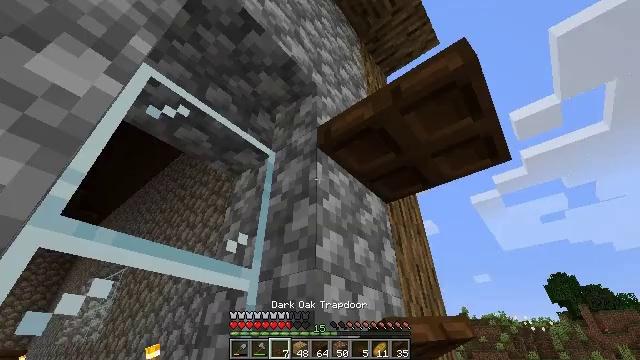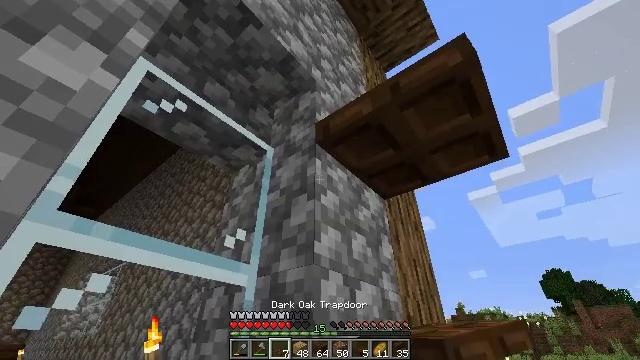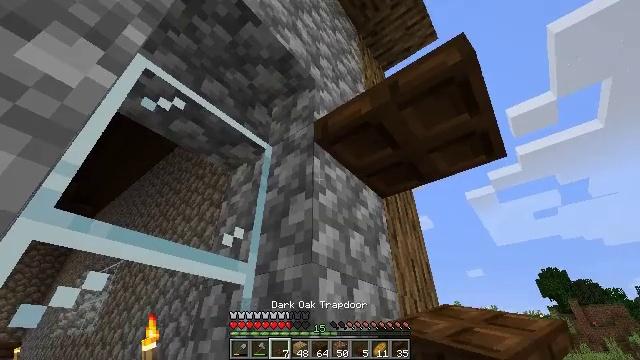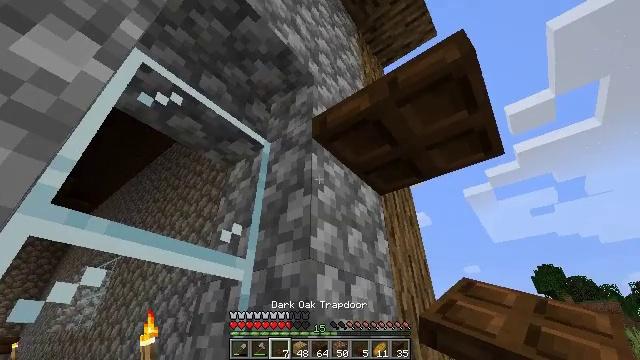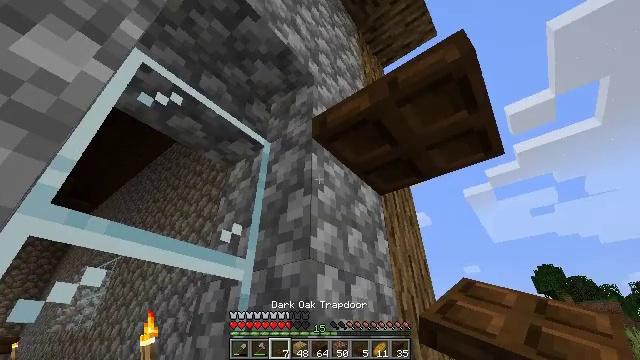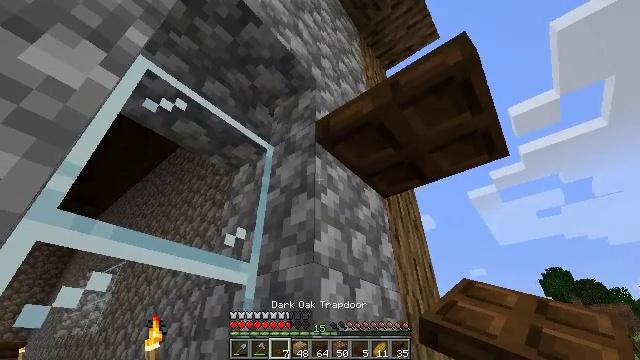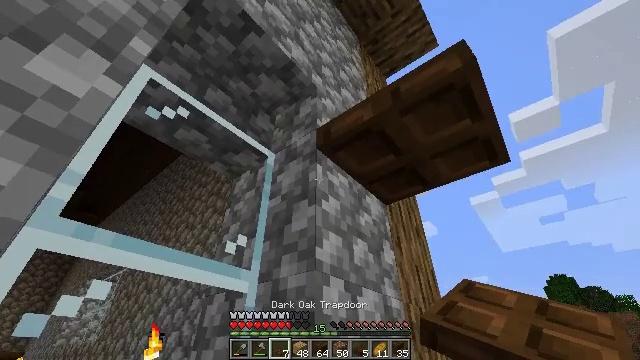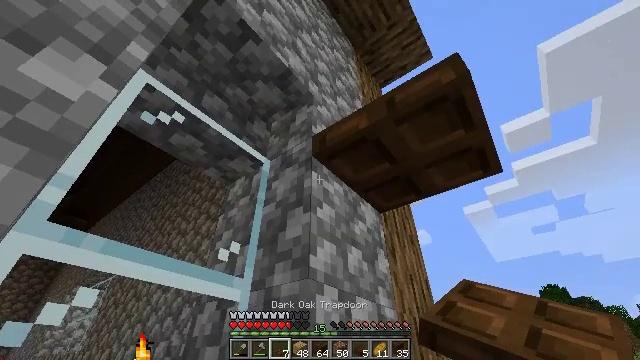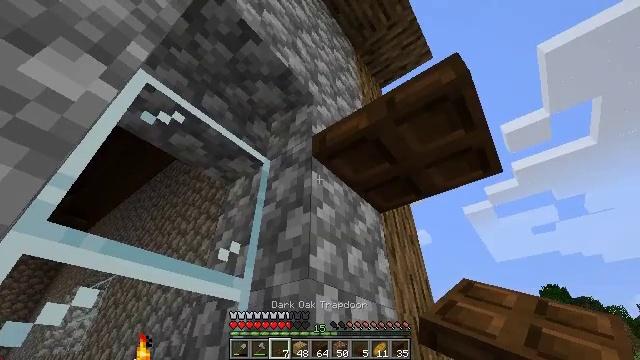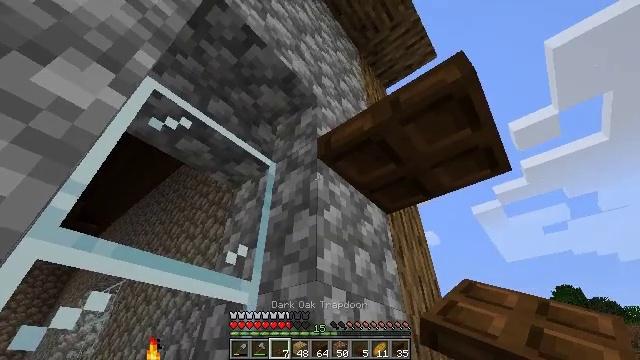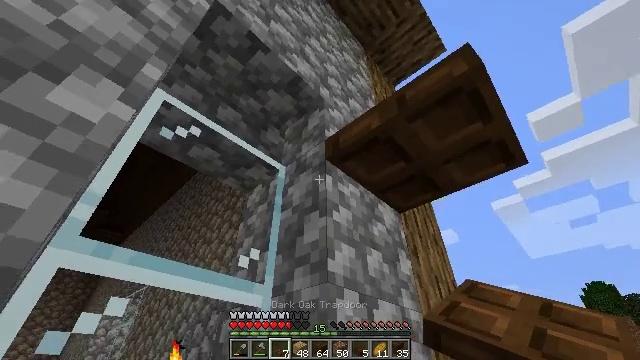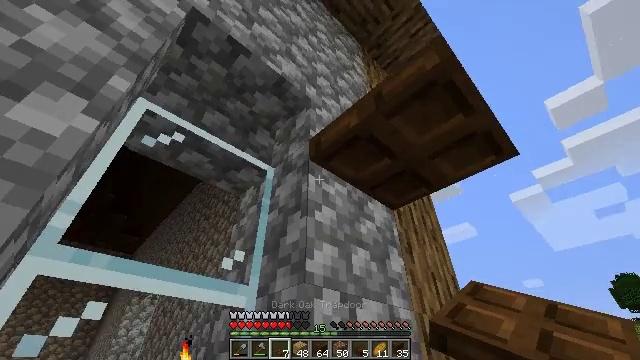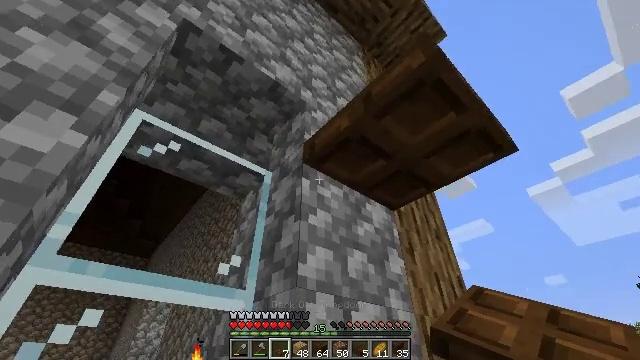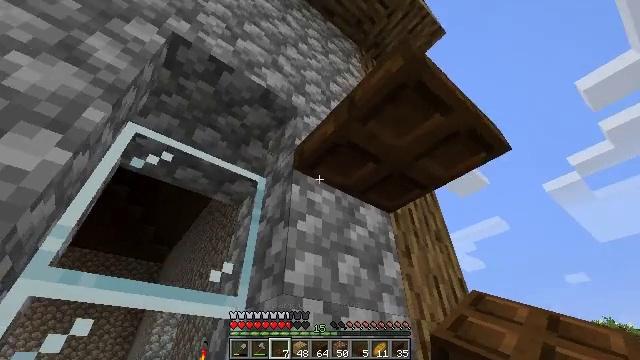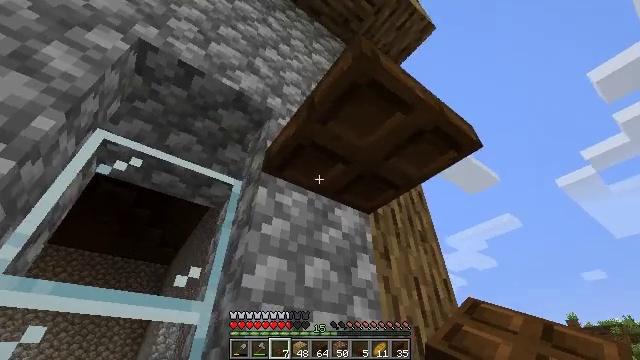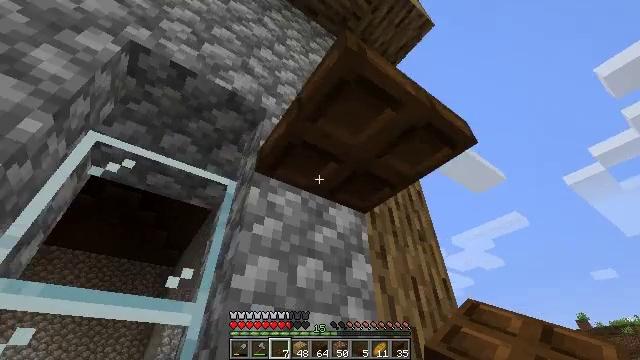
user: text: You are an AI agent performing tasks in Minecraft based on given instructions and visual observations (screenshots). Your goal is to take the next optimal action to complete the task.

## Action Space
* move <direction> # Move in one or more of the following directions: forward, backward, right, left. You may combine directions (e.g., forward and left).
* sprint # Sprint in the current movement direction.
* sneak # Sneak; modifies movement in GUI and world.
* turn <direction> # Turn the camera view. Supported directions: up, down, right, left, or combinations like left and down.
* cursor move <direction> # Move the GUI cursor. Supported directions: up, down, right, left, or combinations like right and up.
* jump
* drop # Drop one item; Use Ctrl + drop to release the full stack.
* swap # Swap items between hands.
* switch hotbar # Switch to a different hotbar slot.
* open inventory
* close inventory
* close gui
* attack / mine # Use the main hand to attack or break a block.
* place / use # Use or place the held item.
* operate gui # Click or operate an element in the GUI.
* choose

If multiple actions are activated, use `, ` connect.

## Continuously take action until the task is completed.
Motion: motion action
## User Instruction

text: Break the dark oak trapdoor to collect it.
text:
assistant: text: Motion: no_op
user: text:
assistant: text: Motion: no_op
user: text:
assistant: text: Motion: no_op
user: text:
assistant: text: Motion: no_op
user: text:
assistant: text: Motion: no_op
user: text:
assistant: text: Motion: turn up
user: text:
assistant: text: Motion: turn right and up
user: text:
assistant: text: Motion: no_op
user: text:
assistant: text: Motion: turn left
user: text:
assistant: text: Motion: move right, turn left
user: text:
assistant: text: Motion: move right, turn left
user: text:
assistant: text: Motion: move right, turn left
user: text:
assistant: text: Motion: move right, turn left
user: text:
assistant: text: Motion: move forward and move right, turn left
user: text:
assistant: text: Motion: move forward, turn left
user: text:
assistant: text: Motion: move forward, turn left
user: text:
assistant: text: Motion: turn left
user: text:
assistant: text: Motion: turn left
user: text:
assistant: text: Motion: turn left
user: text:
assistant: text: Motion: no_op
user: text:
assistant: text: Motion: turn left
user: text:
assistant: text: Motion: no_op
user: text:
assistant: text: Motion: turn left
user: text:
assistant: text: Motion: turn up
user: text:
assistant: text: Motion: turn up
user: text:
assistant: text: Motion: turn up
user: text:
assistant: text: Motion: turn up
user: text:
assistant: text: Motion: no_op
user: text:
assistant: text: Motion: no_op
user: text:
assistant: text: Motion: no_op